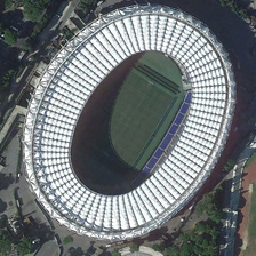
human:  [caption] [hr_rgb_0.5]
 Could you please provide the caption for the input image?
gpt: Many green trees surround the white stadium, shaped like a circular runway.

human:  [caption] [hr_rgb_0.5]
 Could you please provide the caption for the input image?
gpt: Many green trees are surrounded by white gymnasiums like circular runways.

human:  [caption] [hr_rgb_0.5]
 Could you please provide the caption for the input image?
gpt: Many green trees surround the white stadium and are shaped like a circular runway.

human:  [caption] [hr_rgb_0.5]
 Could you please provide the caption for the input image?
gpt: Many green trees surround the stadium in the shape of a white circular runway.

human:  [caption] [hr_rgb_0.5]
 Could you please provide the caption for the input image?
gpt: Many green trees are surrounded by white gymnasiums like circular runways.